Question: I have three lists of float values and each of these lists are pretty lengthy For example each has 250-300 elements. I managed to plot using following code but unfortunately its really hard to read after putting all these lists in one plot.
Here is sample of my list:
'''
list1 = [0.607,0.157,0.242.............]
list2 = [0.992,0.296,0.237.............]
list3 = [0.231,0.079,0.256.............]
'''
Highest possible value of any of these elements is 1.0
Here is the segment of my code: I didn't put my entire code because it has unnecessary section where I construct these lists while iterating over multiple vectors.
'''
plt.plot(list1, 'ro')
plt.plot(list2, 'bo')
plt.plot(list3, 'go')
plt.ylabel('cosine values')
plt.show()
'''

This is how my current plot look like.
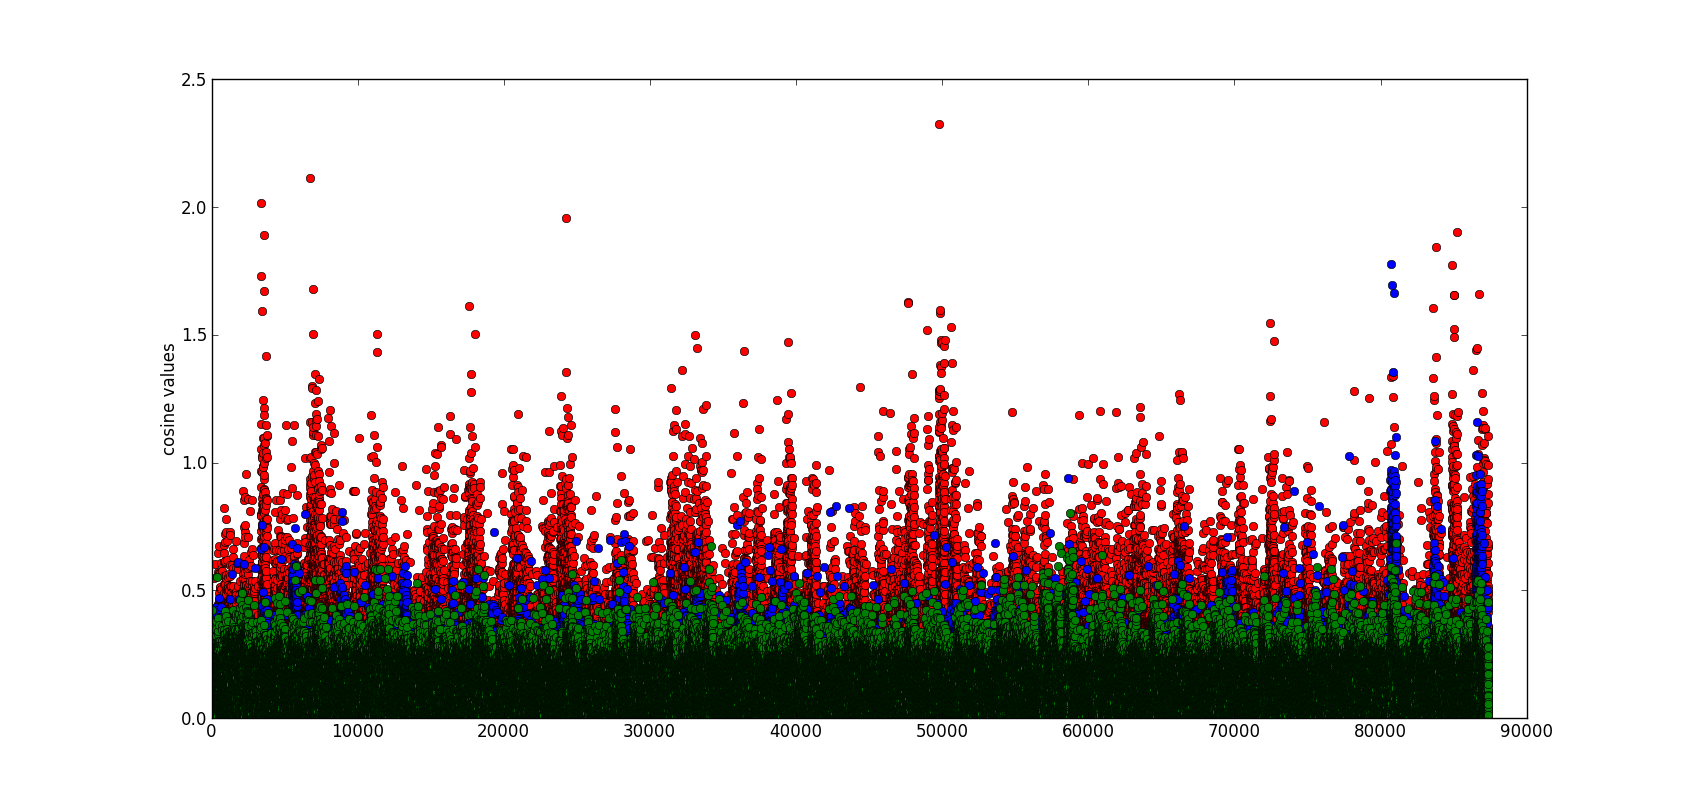
Answer: I have a few suggestions, not sure if they comprise an answer, but here goes.
Try using ''.'' instead of ''o'' so the points take up less area
Since data seems to be condensed at the bottom, try plotting with a log scale 'yscale('log')'
'''
plt.plot(list1, 'r.')
plt.plot(list2, 'b.')
plt.plot(list3, 'g.')
plt.ylabel('cosine values')
plt.yscale('log')
plt.show()
'''
You also might want to consider reducing the number of data points through subsampling or averaging.